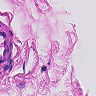
Metastatic tissue present: no